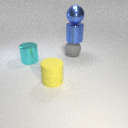
large blue metal cylinder below large blue metal sphere